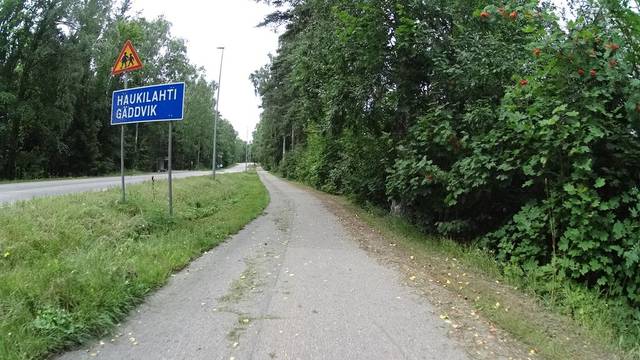
Region: Finland
Coordinates: 60.16, 24.788